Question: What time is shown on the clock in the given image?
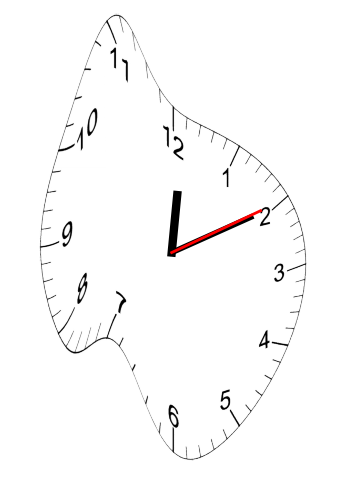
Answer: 12:10:10